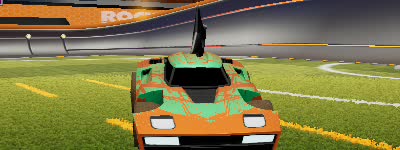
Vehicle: breakout